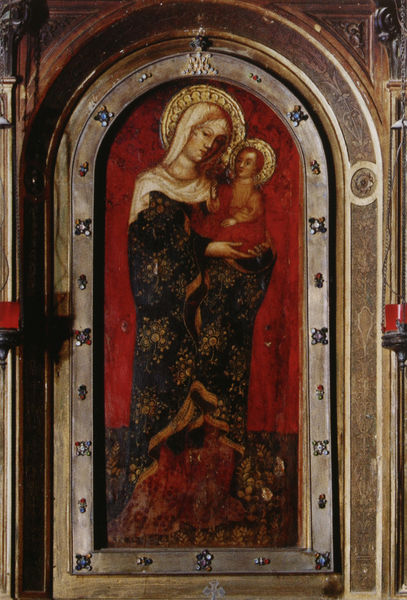
Titel: Madonna mit Kind
Künstler: Zanino di Pietro
Standort: Venedig
Institution: Santa Maria dei Miracoli
Schlagwörter: blau, blätter, dunkel, gemälde, gott, hand, himmel, kopf, schatten, umhang, weiß, blume, blumen, braun, fenster, frau, haar, hell, holz, hut, kleid, kleider, licht, lichter, schwarz, tür, rot, schleier, tuch, wiese, haube, muster, ornament, mütze, wand, arm, augen, falten, gesicht, halten, rahmen, stehen, steine, tragen, bild, bildnis, hände, portrait, porträt, kirche, gewand, gold, mantel, stoff, kind, mutter, vater, pflanze, pflanzen, edelsteine, relief, bogen, italien, farben, farbe, baby, rand, rundbogen, kopftuch, manteau, dekor, floral, ornamente, verzierung, kerze, kerzen, leuchter, metall, platte, foto, nische, knabe, jungfrau, blanc, noir, kranz, altar, kapitell, kerzenhalter, heiligenschein, nimbus, christus, jesus, jesus christus, mittelalter, vue, rouge, edelstein, heilige, golden, eichen, femme, gülden, fleurs, maria, madonna, magdalena, verzeirung, christ, mutter gottes, bois, peinture, schrein, fleur, sohn, ikone, robe, beschläge, holzplatte, altarbild, tafelbild, aureole, christi, geburt, pierre, heiligenbild, voile, bébé, enfant, marie, tendresse, vierge, romanisch, jesuskind, majesté, mariä, eglise, eichenlaub, flügelaltar, ange, glorie, maiesta, motif, russe, statue, christuskind, dore, medieval, peint, plante, gottes, heligenschein, sainte, retable, fresque, photo, eicheln, art, autel, religion, byzantin, debout, famille, icone, madone, vierge à l'nfant, culte, nischew, rentabel, russier, cadre, heiltum, nimbe, or, moyen-âge, marphorion, peinte, aureoles, gemmes, bougies, metallrahmen, sedes sapientiae, gole, cierges, incrustation, precieuse, incristé, edlesteine, dmaria